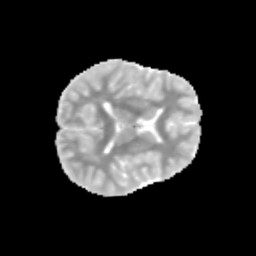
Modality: MD
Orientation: axial
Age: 9
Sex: male
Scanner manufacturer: siemens
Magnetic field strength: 3 T
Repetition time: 3.8 s
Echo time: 0.07 s